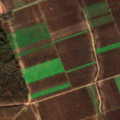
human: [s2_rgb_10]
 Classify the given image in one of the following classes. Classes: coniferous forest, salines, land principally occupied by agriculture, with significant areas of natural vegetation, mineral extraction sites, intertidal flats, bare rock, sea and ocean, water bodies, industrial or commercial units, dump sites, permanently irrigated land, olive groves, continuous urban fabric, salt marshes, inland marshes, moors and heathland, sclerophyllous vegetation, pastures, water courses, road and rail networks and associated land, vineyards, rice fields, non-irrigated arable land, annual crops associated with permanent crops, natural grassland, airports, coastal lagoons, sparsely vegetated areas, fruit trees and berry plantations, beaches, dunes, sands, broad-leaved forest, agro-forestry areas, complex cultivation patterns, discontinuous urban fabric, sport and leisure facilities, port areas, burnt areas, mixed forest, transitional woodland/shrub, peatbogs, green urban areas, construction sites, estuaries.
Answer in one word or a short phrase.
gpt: non-irrigated arable land, broad-leaved forest